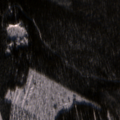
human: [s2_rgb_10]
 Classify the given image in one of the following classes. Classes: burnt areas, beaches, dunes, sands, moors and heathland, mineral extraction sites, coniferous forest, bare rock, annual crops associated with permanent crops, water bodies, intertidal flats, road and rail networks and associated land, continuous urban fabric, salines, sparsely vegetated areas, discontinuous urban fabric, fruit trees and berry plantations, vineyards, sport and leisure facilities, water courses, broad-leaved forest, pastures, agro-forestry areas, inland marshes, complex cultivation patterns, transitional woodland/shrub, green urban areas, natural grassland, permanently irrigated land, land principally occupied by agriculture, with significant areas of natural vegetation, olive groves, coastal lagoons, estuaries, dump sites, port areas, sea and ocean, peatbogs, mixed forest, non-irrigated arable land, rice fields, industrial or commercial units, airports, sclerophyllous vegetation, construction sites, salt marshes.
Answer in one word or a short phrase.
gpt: coniferous forest, transitional woodland/shrub